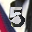
Label: 5